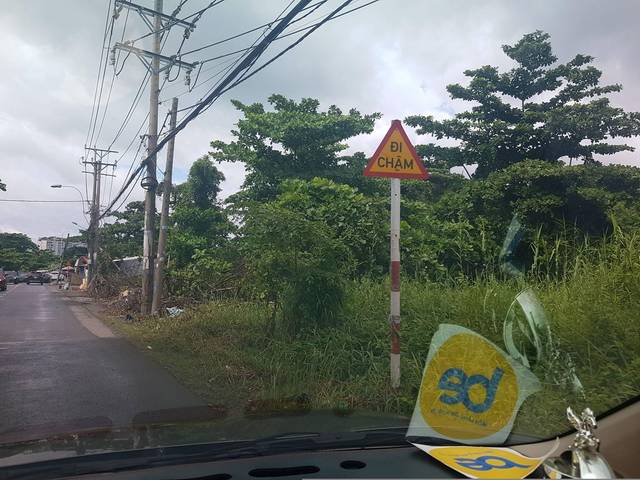
Region: Vietnam
Coordinates: 10.781, 106.729